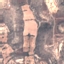
Land use / land cover class: HerbaceousVegetation